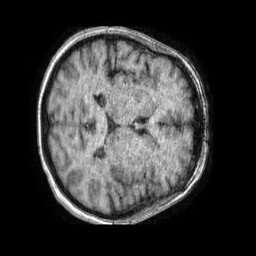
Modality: T1w
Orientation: axial
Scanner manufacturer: philips
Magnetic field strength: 1.5 T
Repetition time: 0.007646 s
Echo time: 0.003497 s